Question: I use an IDEA Intellij as a SQL editor (great SQL support) but I can not find a way how to display a window called: "SQL pane" in pgAdmin:

It is important to me, to know how table was created. Thanks !
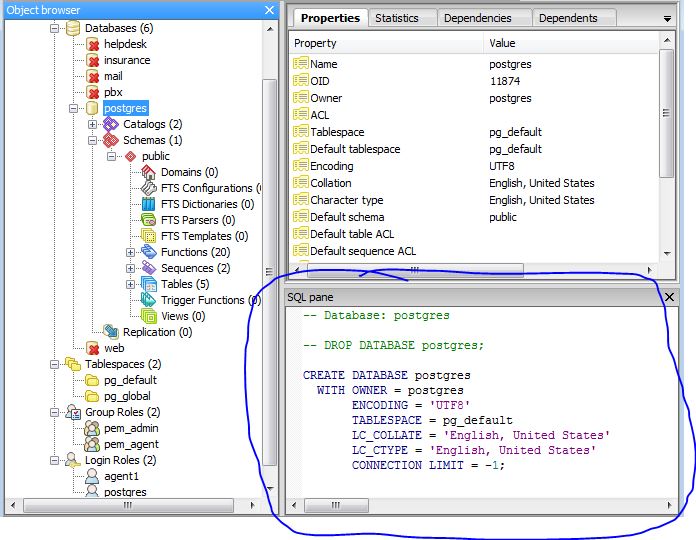
Answer: You can copy the database / table create statements via context menu on a database / table - > "Copy DDL" (or ++).